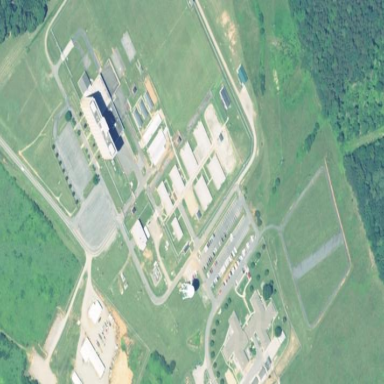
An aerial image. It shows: Prison.